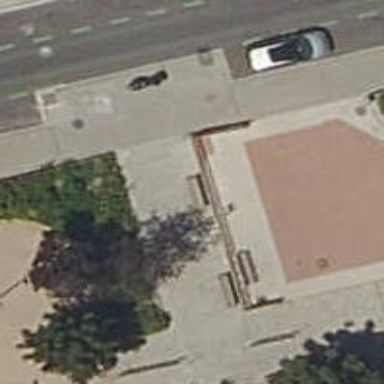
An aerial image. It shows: Set of steps made of paving stones.